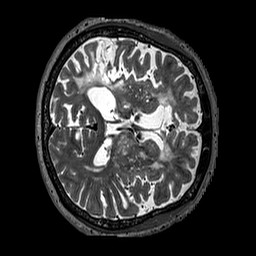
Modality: T2w
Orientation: axial
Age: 62
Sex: female
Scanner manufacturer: siemens
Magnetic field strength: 3 T
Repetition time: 3.2 s
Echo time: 0.567 s